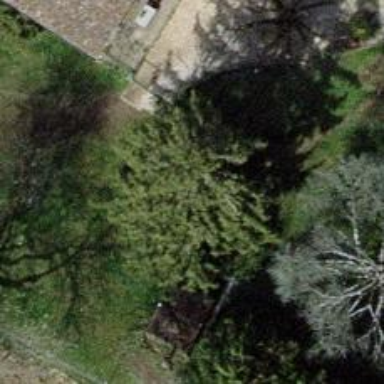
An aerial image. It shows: Evergreen needle-leaved tree.